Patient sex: F
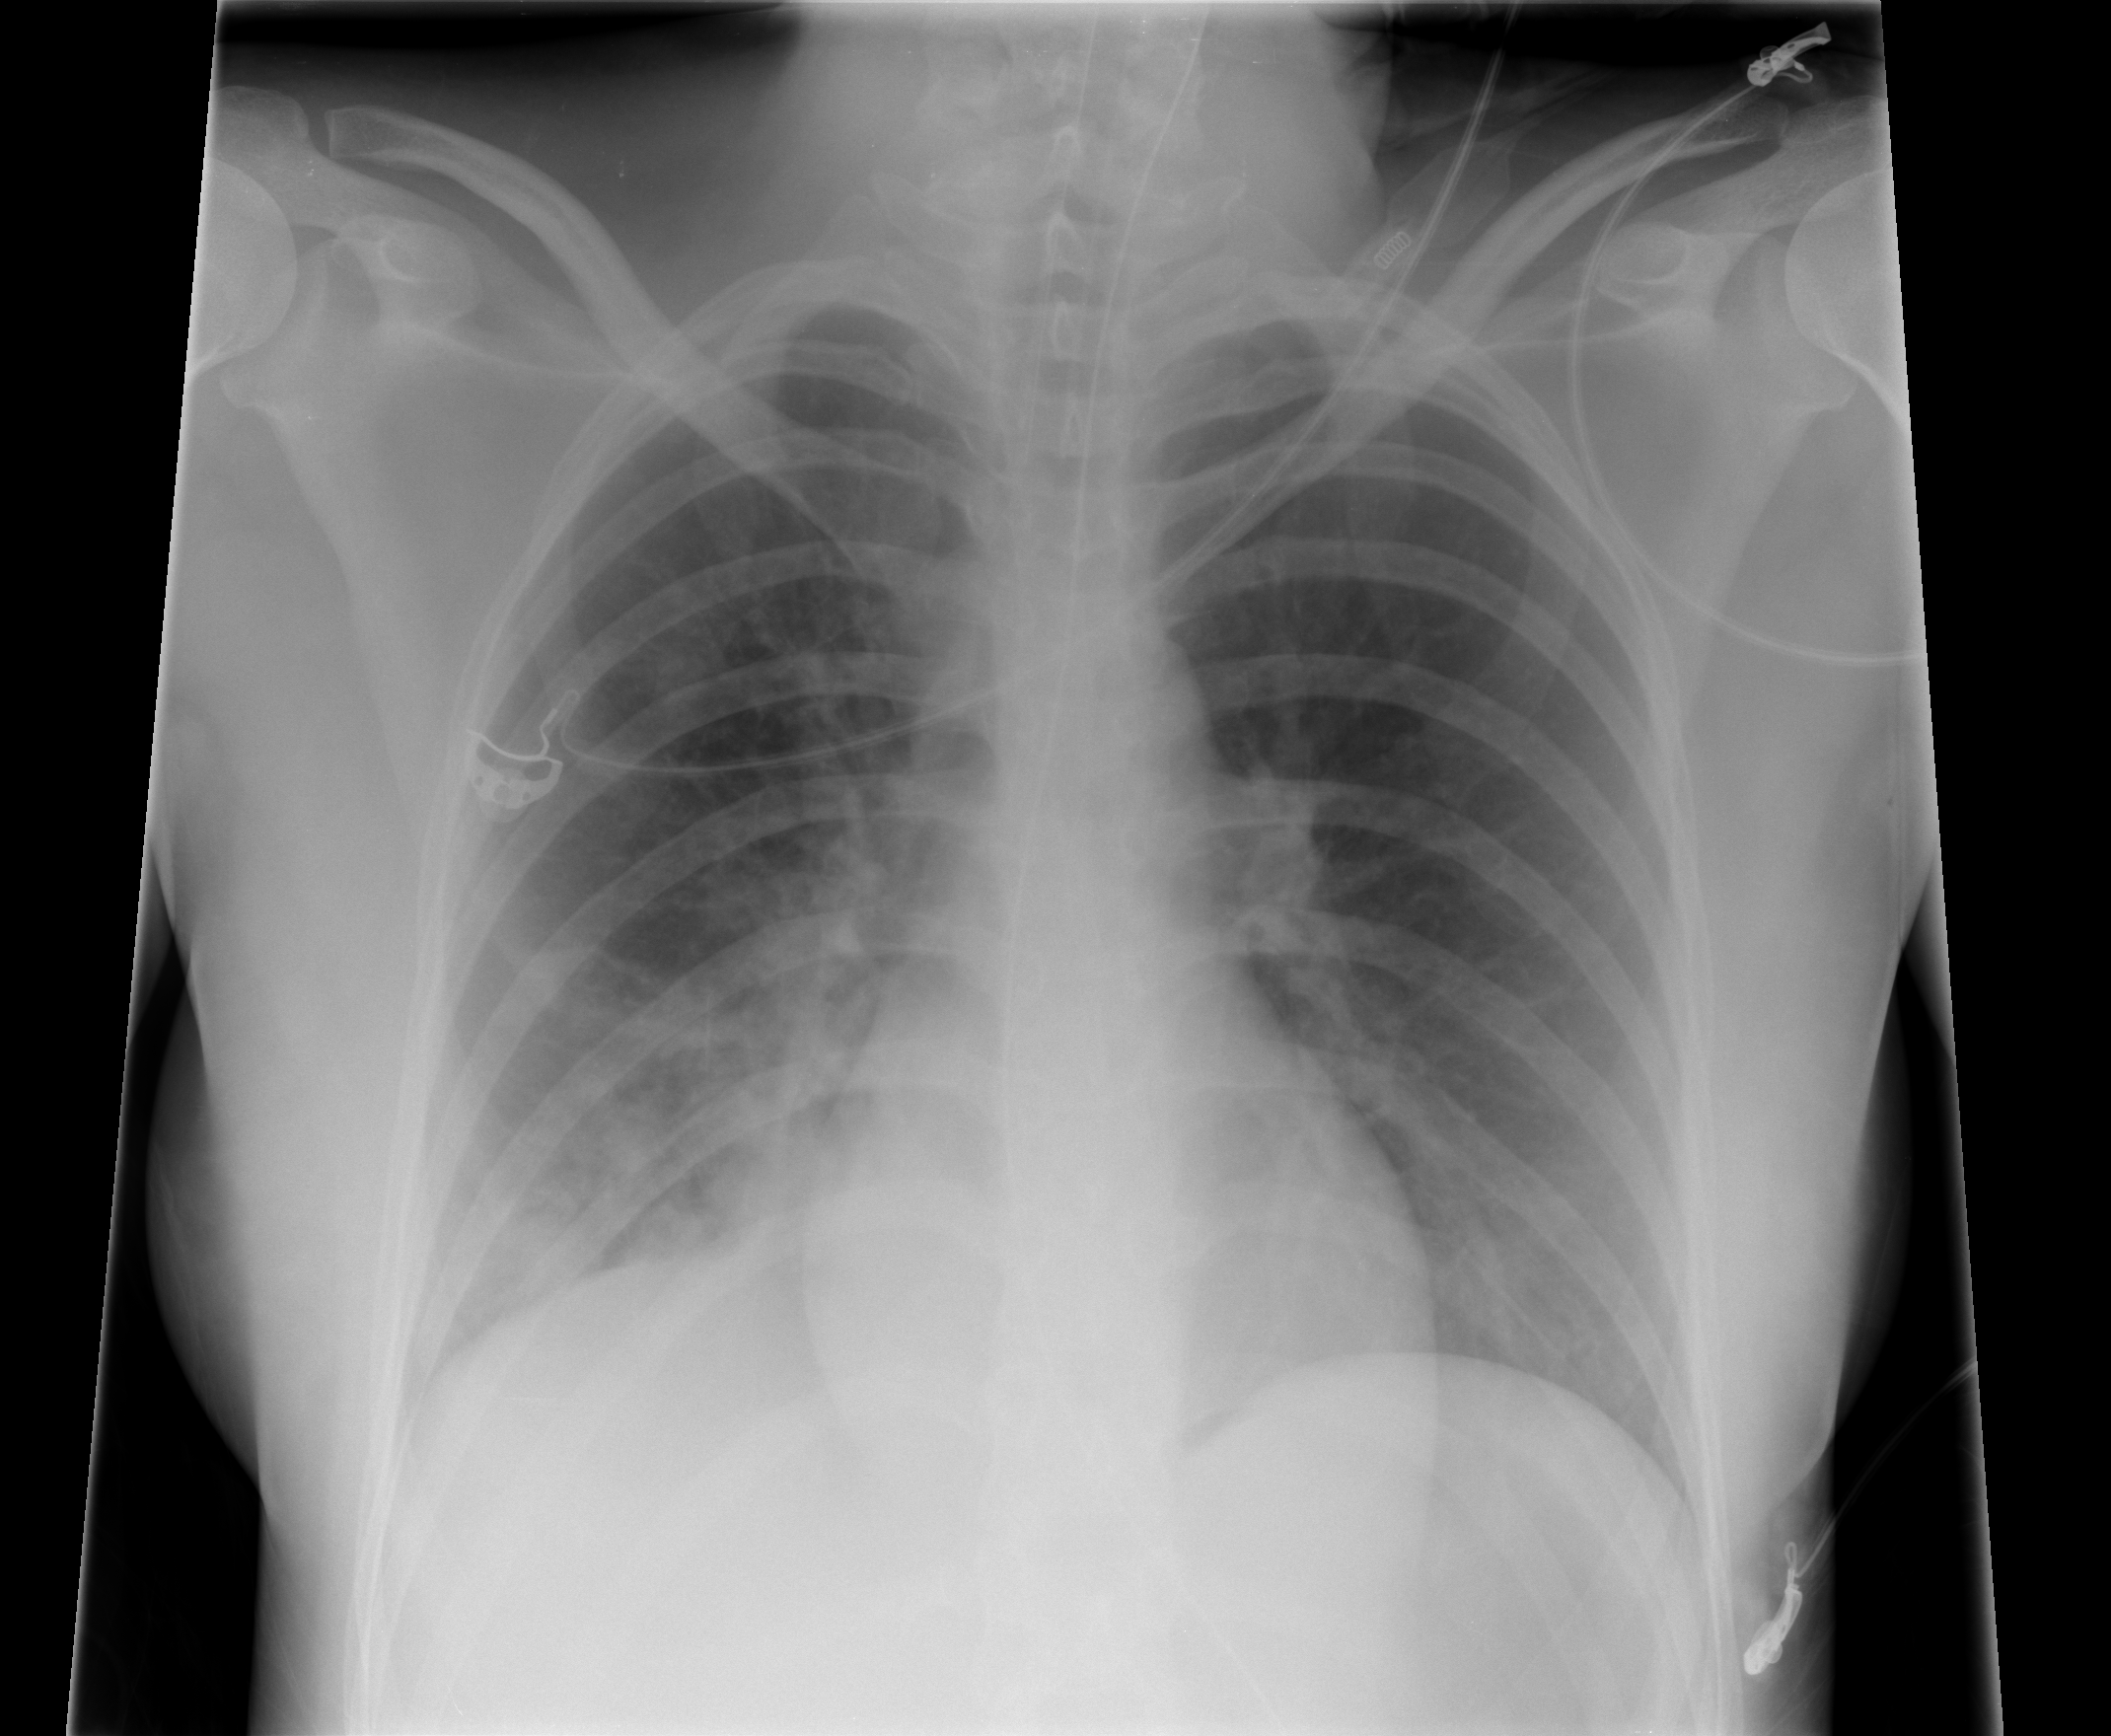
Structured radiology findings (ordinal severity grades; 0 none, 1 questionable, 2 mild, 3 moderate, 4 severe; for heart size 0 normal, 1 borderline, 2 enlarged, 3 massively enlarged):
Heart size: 0
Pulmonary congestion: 0
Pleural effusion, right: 1
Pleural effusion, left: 0
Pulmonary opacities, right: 3
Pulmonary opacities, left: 0
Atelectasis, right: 2
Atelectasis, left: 0